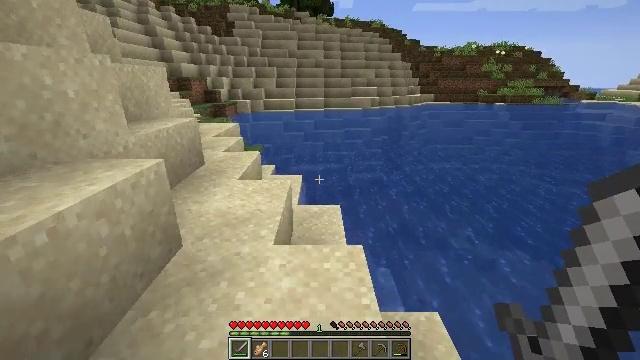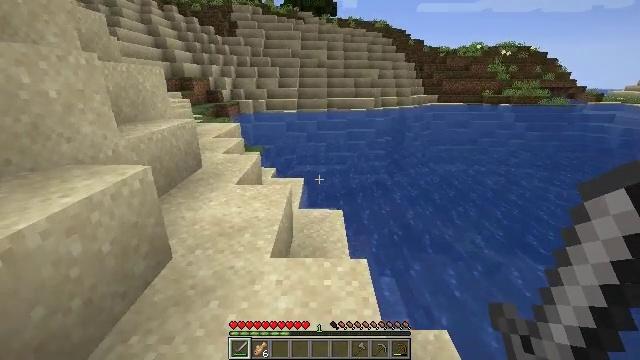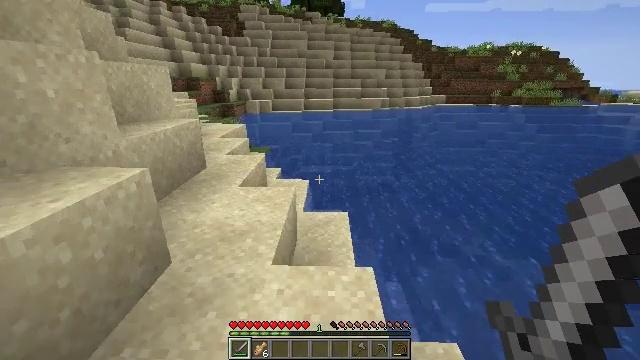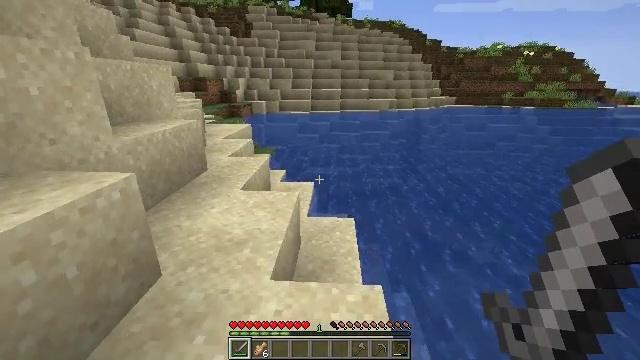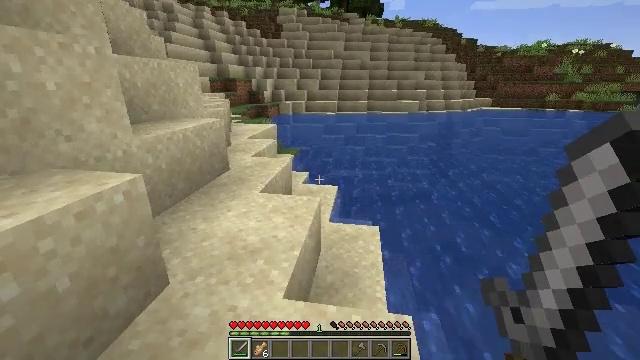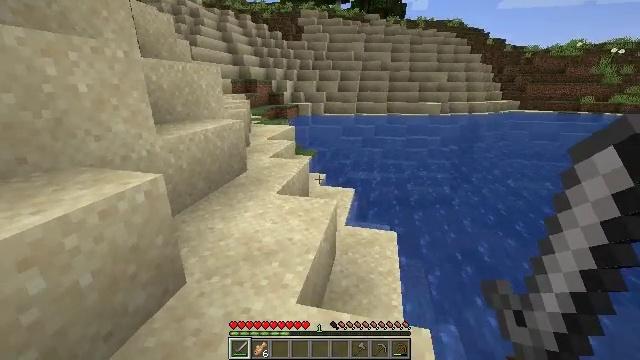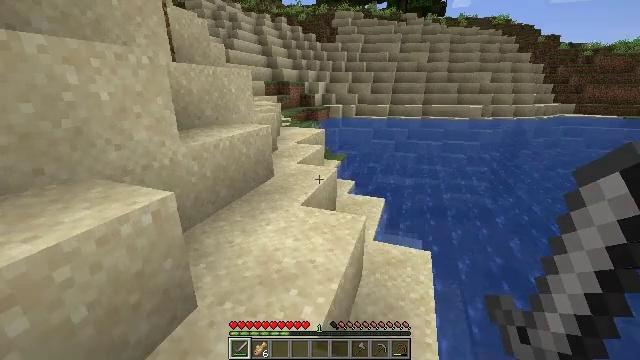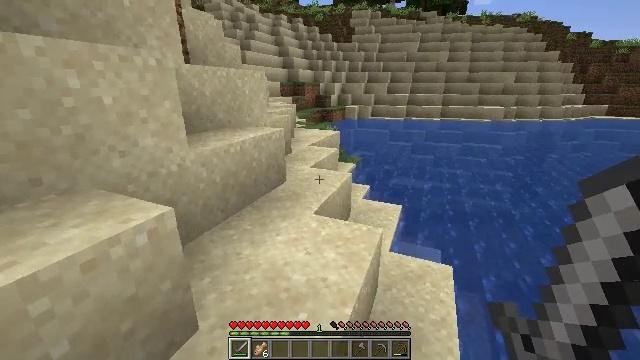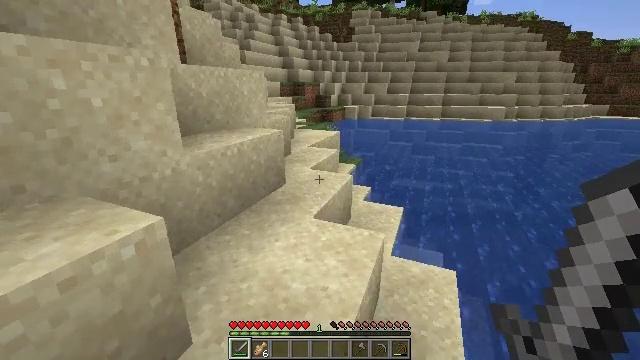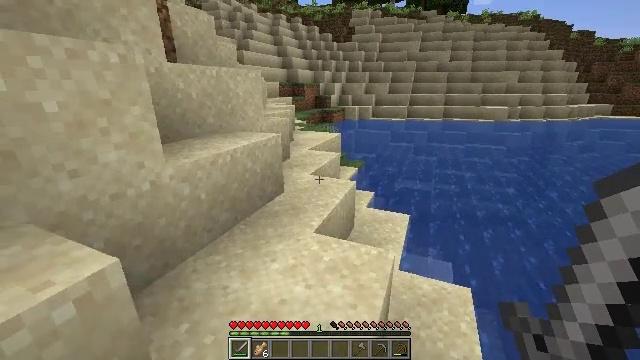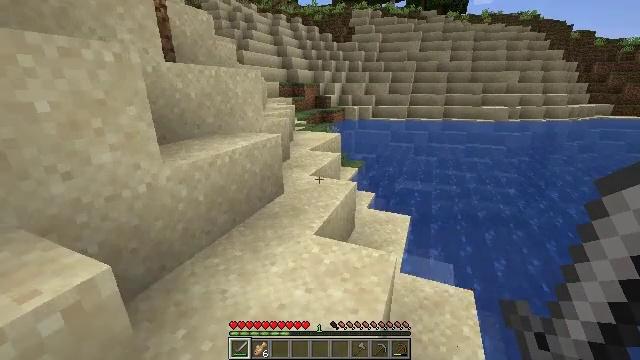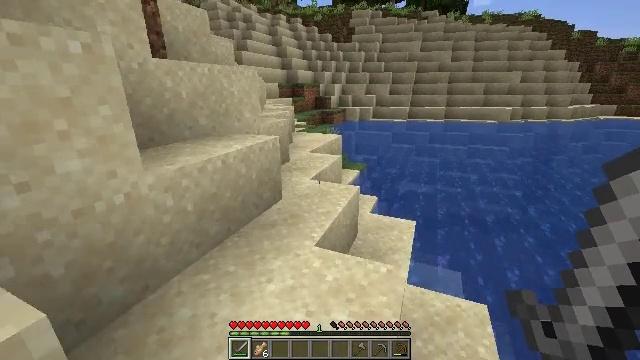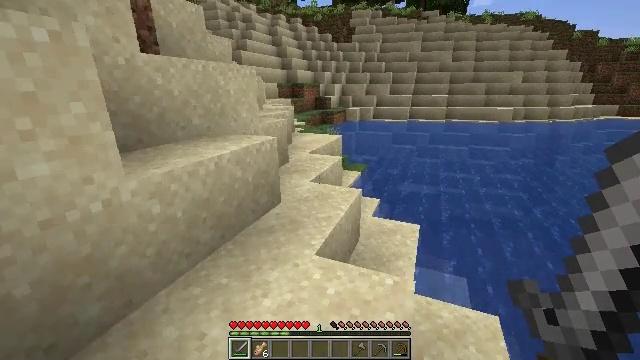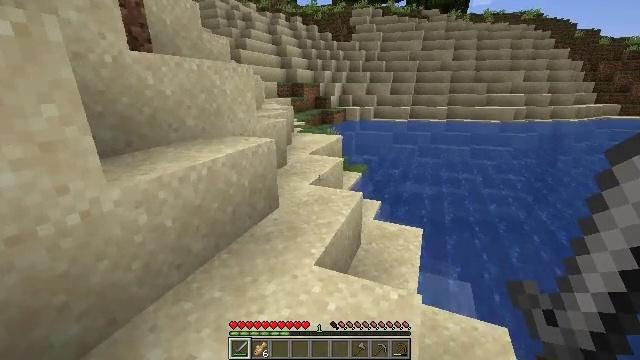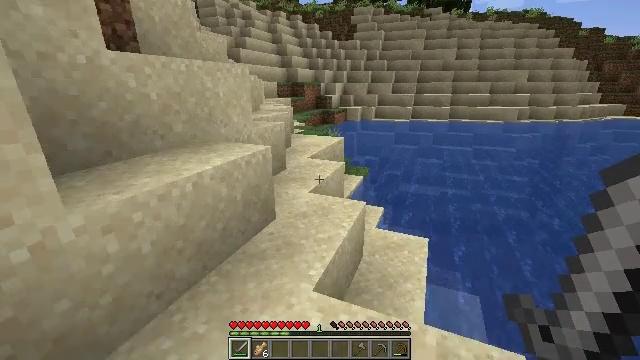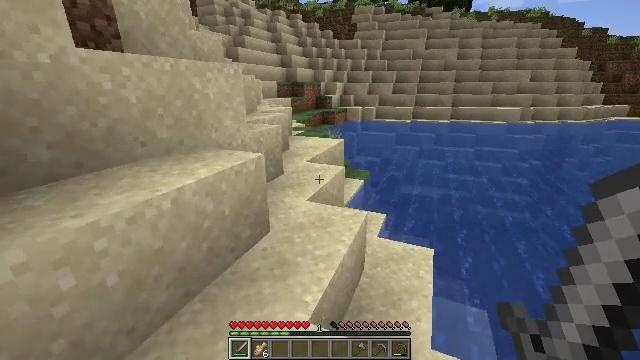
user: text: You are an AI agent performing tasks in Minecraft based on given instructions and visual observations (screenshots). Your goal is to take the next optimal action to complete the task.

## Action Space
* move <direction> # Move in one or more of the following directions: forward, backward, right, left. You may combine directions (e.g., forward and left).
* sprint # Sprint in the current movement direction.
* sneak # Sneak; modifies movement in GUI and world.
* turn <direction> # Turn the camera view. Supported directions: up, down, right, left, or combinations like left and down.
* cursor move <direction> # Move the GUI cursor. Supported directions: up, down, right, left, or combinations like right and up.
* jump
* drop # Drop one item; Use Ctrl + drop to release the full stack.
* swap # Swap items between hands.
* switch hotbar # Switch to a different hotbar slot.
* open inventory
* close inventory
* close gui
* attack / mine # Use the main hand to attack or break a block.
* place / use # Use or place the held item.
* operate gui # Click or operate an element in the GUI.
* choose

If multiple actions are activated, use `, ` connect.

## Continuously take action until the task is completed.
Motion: motion action
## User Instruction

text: Kill the cod.
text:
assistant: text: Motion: move forward
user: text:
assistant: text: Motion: move forward, turn left
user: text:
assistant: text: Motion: move forward, turn left
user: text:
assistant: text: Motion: move forward, turn left
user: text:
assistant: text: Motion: move forward, turn left
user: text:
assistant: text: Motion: move forward, turn left
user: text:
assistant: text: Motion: move forward, turn left
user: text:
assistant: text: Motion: move forward
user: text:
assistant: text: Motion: move forward
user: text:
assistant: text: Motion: move forward
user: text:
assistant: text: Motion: move forward
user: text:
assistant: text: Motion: move forward
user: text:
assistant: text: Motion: move forward
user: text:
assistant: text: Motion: move forward
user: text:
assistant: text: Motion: move forward
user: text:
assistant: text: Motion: move forward
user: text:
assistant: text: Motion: move forward
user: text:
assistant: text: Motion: move forward
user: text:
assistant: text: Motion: move forward
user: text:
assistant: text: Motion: move forward
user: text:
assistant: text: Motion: move forward
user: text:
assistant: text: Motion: move forward
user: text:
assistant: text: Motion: move forward
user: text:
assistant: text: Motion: move forward
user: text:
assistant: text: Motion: move forward
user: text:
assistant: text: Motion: move forward
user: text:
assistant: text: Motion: move forward
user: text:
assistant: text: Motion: move forward
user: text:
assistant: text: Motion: move forward
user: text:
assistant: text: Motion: move forward